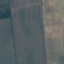
Land use / land cover class: AnnualCrop